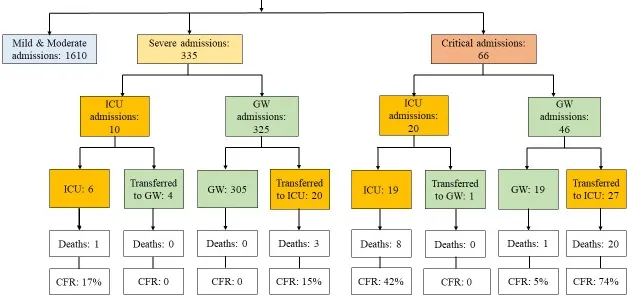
Admission of 2011 patients in general ward (GW) and intensive care unit (ICU).
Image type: chart (chart)